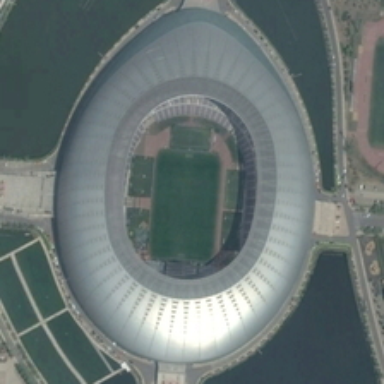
The bird's nest stadium is surrounded by vegetation regularly .